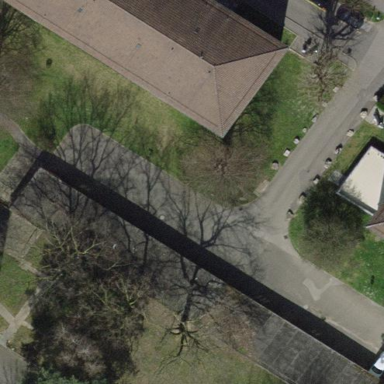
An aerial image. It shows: Garages with flat roofs.